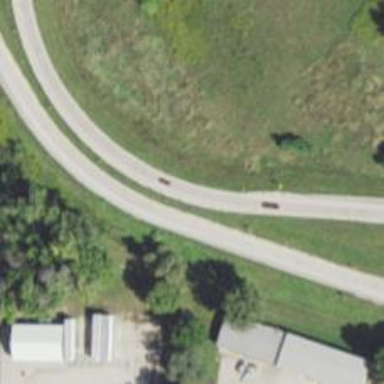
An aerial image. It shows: Motorroad with trunk link.